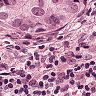
Metastatic tissue present: yes